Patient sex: M
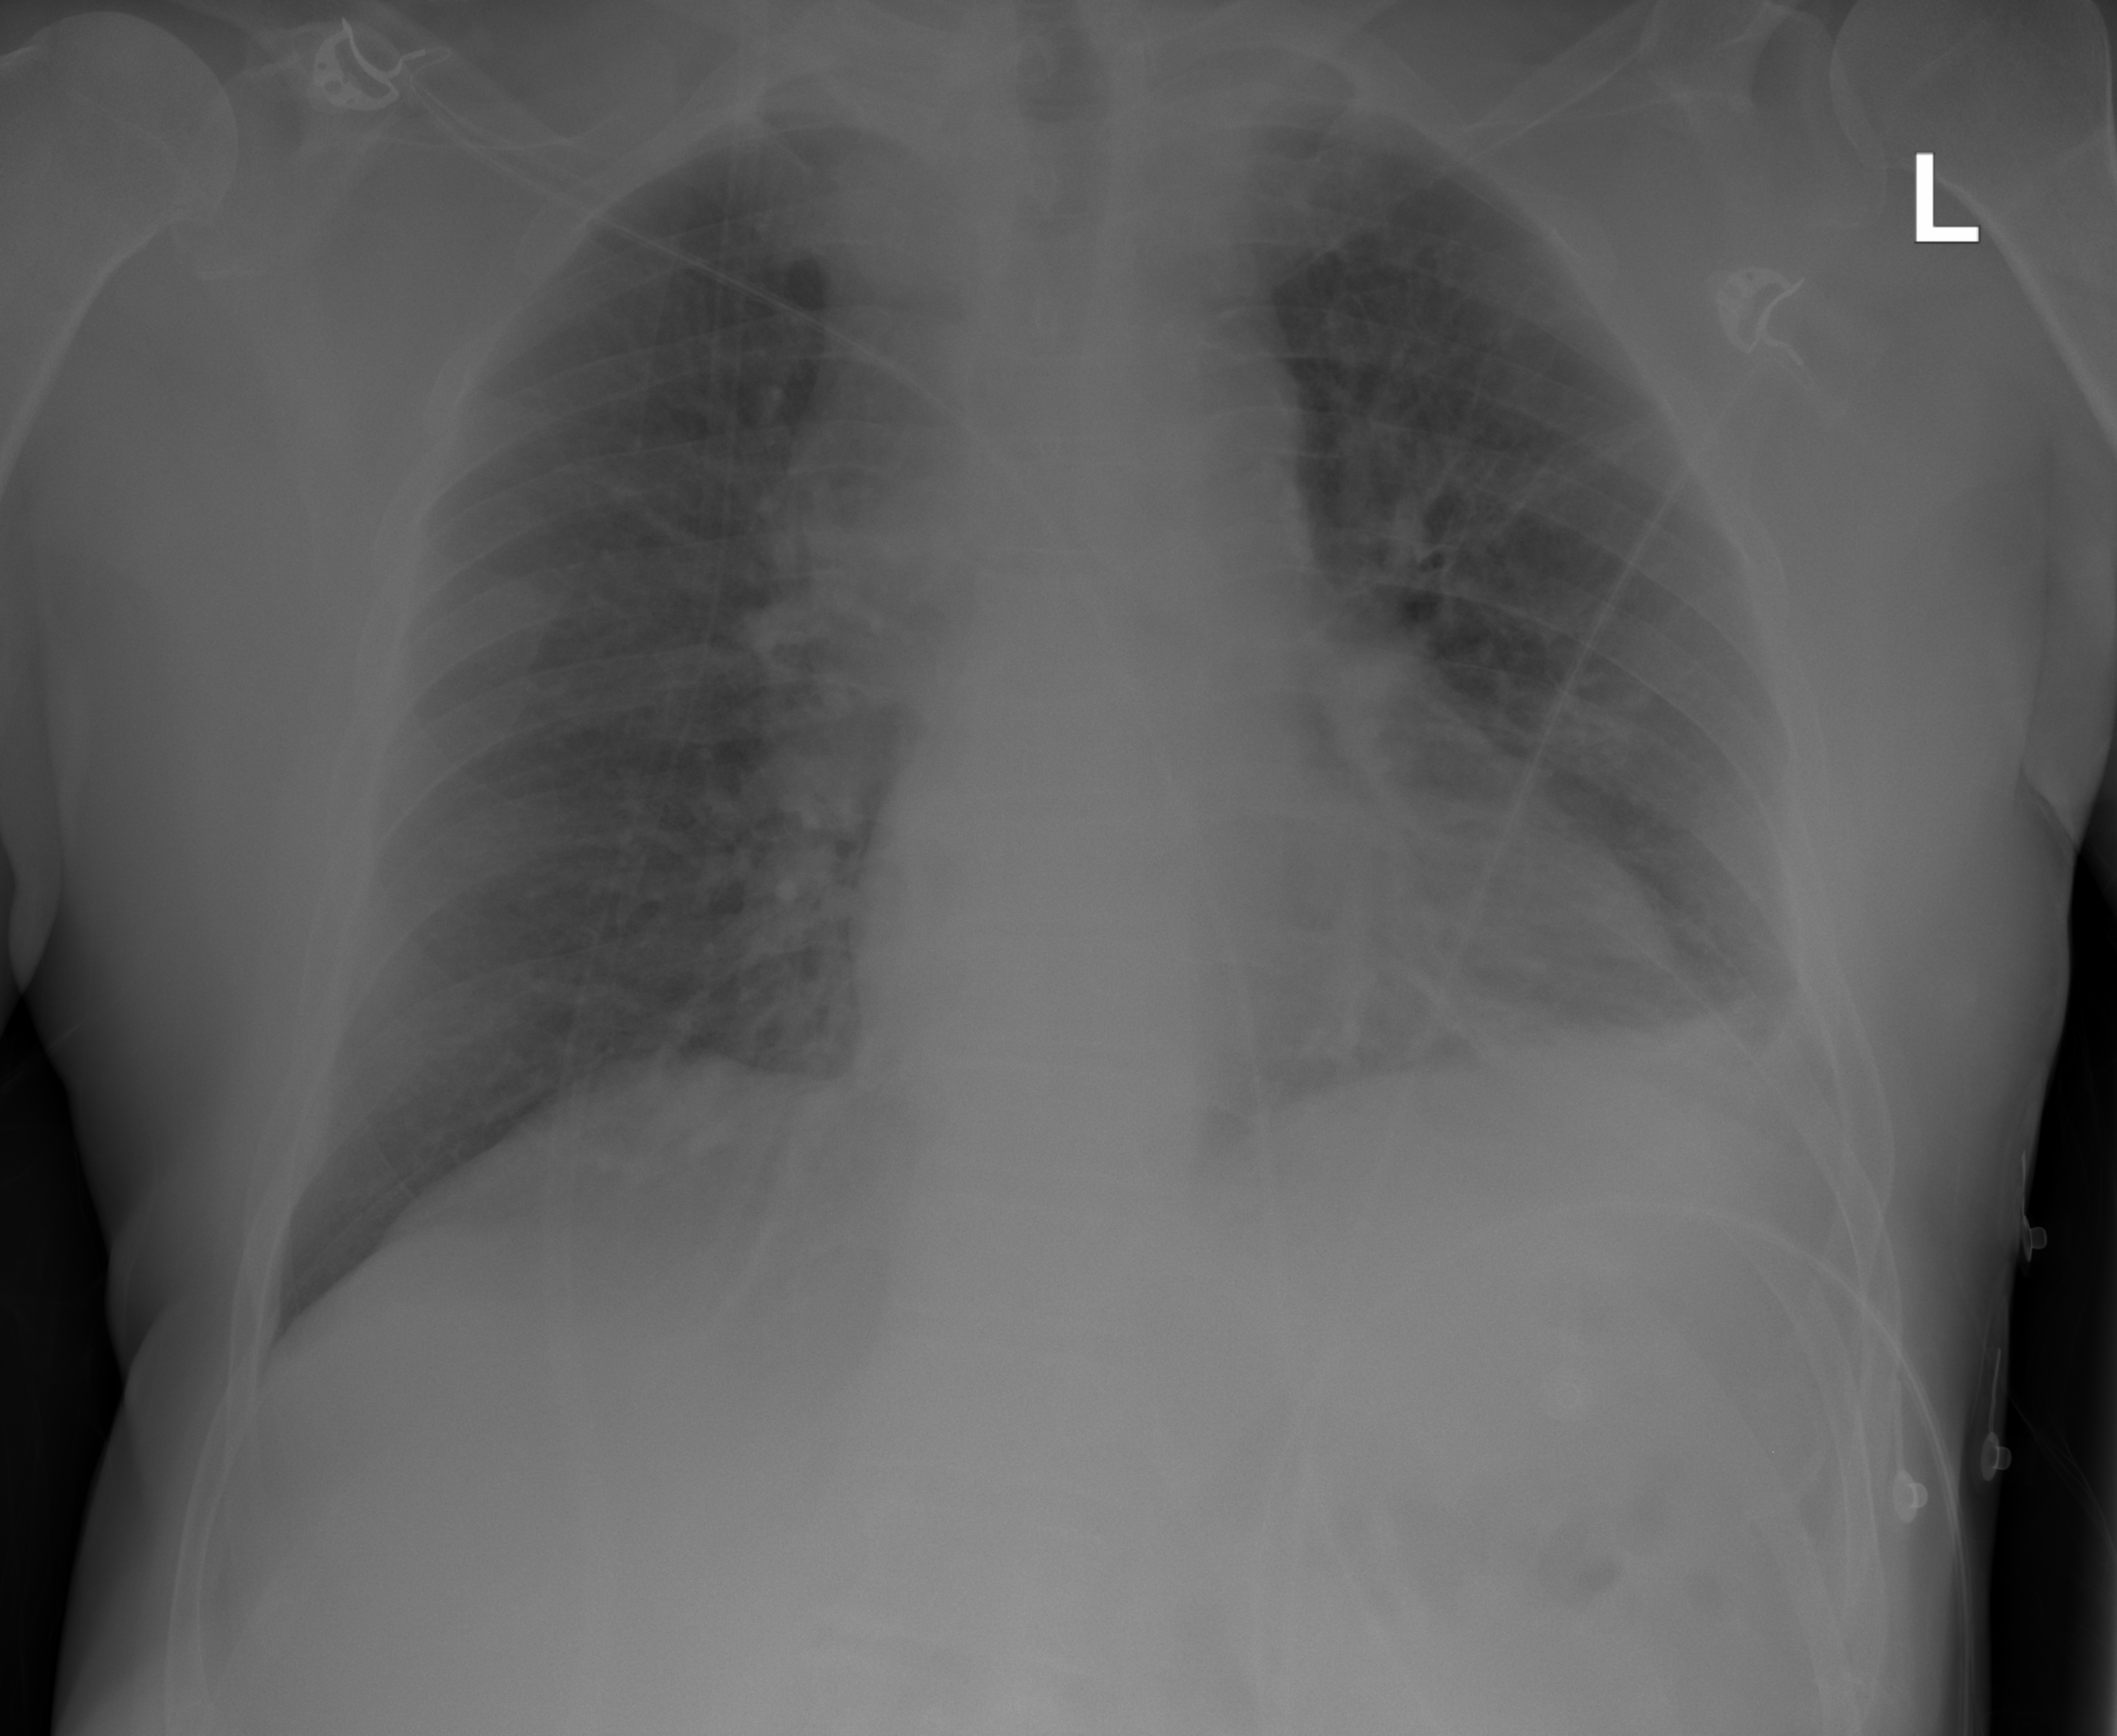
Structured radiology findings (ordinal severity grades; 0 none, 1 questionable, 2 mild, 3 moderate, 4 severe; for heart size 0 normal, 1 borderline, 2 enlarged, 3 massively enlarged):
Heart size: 0
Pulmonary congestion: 0
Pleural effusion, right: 0
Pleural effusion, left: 2
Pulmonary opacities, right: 0
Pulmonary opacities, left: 0
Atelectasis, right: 0
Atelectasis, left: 2